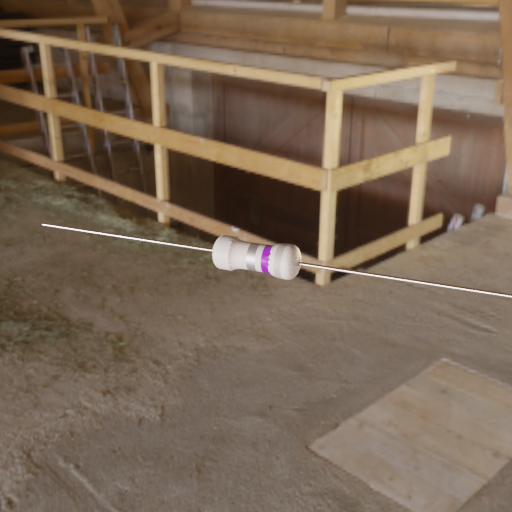
Resistor colour bands (in order): silver, violet, silver